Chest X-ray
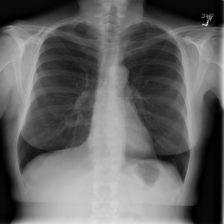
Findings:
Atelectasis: negative
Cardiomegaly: negative
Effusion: negative
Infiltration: negative
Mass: negative
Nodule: negative
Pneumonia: negative
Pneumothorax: negative
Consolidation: negative
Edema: negative
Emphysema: negative
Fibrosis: negative
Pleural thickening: negative
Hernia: negative